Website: bh-photo
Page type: customer-info-address
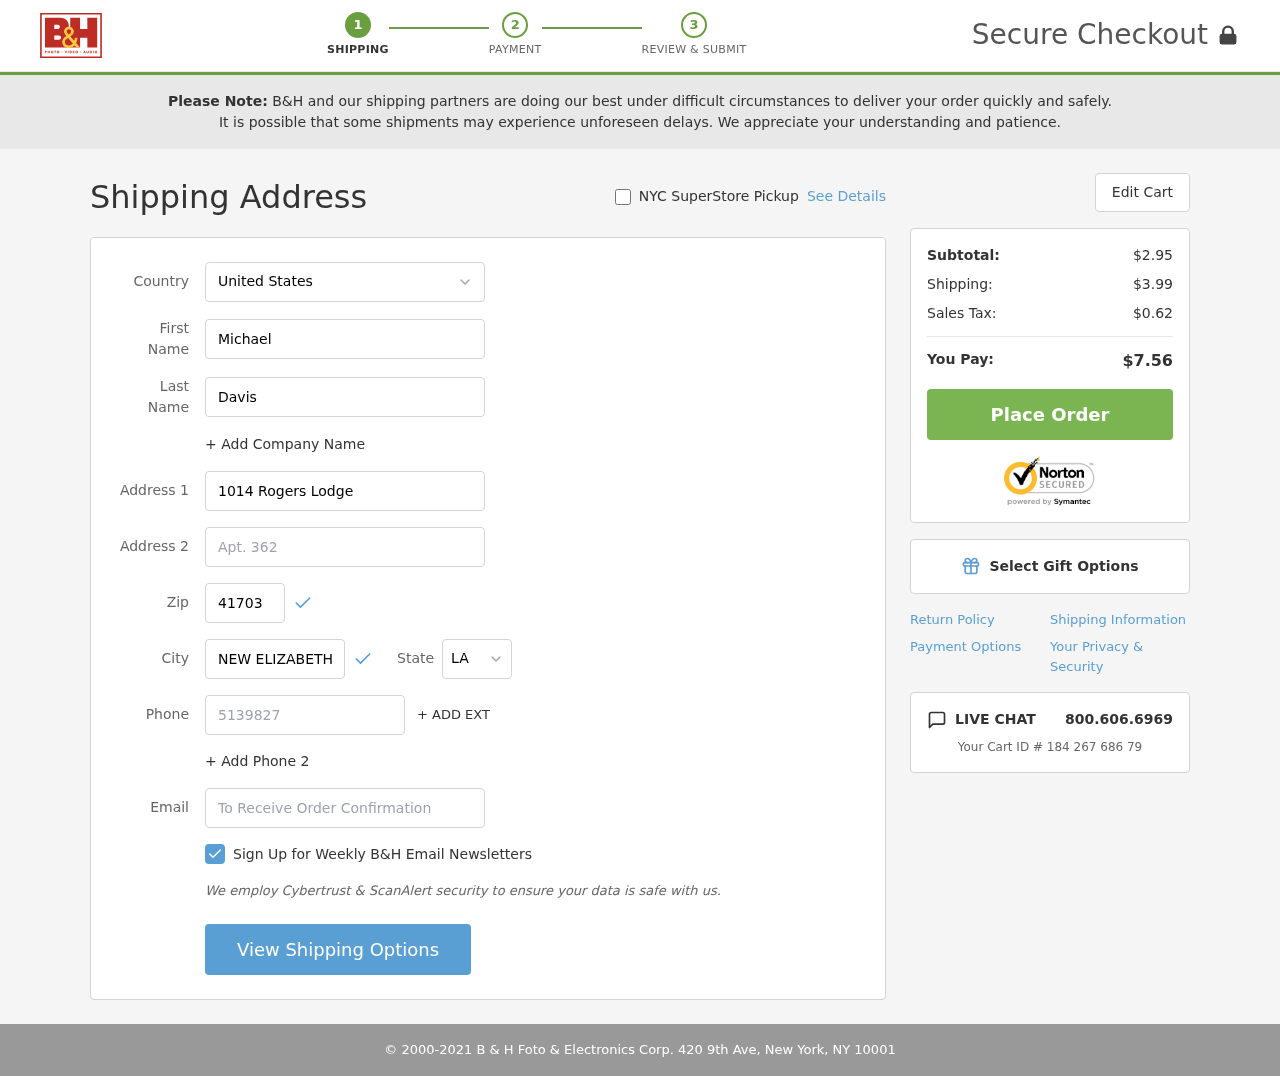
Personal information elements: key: PII_CITY
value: New Elizabethberg
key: PII_COUNTRY
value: United States
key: PII_EMAIL
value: michael.davis@gmail.com
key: PII_FIRSTNAME
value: Michael
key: PII_LASTNAME
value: Davis
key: PII_PHONE
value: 5139827659
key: PII_POSTCODE
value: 41703
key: PII_STATE_ABBR
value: LA
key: PII_STREET
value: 1014 Rogers Lodge
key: PII_STREET2
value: Apt. 362
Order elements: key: ORDER_SUBTOTAL
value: $2.95
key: ORDER_SHIPPING_COST
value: $3.99
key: ORDER_TAX
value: $0.62
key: ORDER_TOTAL
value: $7.56
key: ORDER_ID
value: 184 267 686 79